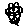
Label: flower